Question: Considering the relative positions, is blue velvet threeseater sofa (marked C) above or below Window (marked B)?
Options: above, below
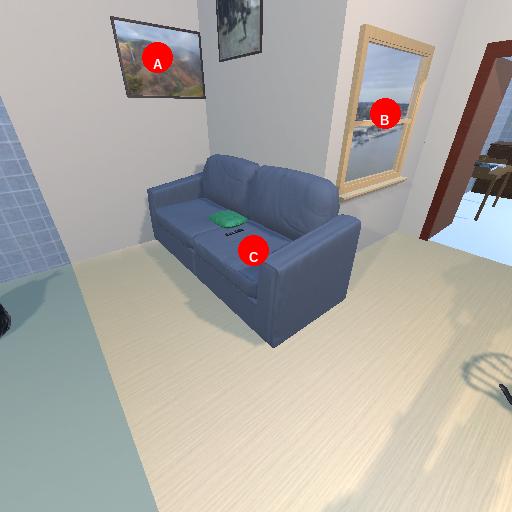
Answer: above